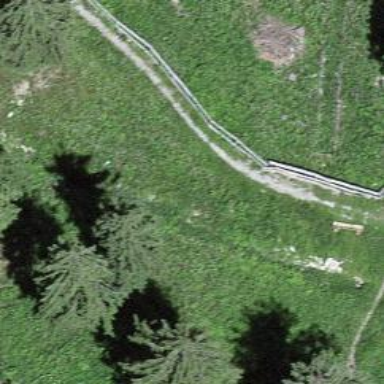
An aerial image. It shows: Compacted path with excellent trail visibility.